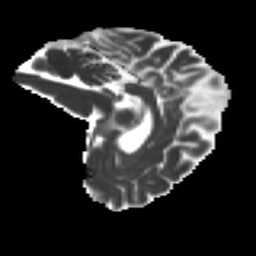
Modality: MD
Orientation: sagittal
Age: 26
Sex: female
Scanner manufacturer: ge
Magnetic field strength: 3 T
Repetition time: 7.8 s
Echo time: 0.0606 s